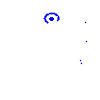
Particle: proton